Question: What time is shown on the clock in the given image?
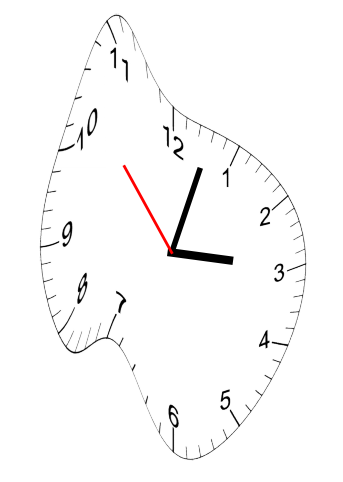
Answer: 03:02:53